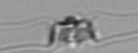
Label: Chaetoceros_didymus